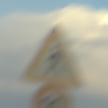
Verkehrszeichen: FussgaengerRechts
Zusatzzeichen unten: Geschwindigkeit90
Umgebung: Outdoor, Nature
Tageszeit: SunriseSunset
Wetter: PartlyCloudy
Licht: Natural
Jahreszeit: NotSpecified
Kontrast: MediumContrast